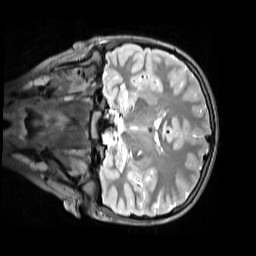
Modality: T2w
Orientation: coronal
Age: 12
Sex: female
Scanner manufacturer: siemens
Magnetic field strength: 3 T
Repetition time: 3.2 s
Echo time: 0.408 s